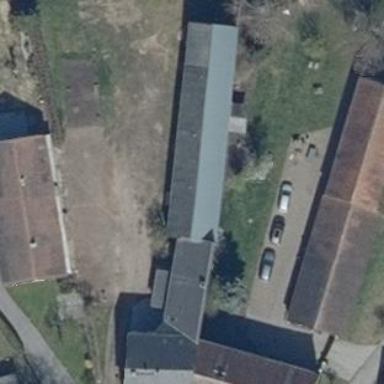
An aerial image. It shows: Simple house.